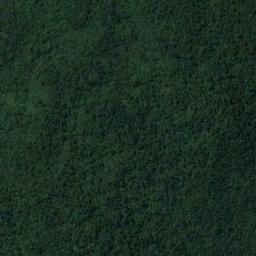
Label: forest